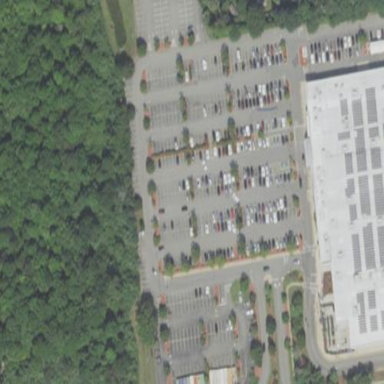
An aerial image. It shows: Parking area with surface.